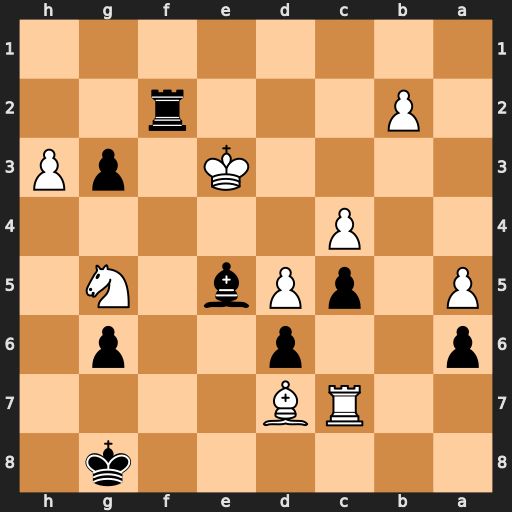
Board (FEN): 6k1/2RB4/p2p2p1/P1pPb1N1/2P5/4K1pP/1P3r2/8
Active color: b
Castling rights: -
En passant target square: -
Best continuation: Bf4+ Ke4 Bxg5